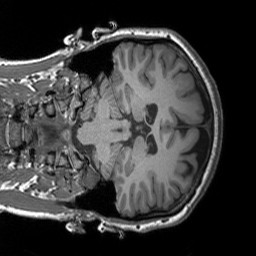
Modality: T1w
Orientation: coronal
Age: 28
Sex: female
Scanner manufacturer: siemens
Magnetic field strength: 3 T
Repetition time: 1.9 s
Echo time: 0.00252 s